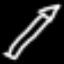
Label: pencil